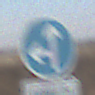
Verkehrszeichen: VorgeschriebeneFahrtrichtungGeradeausOderLinks
Zusatzzeichen unten: SonstigeFahrzeugePersonengruppenFrei3
Umgebung: Outdoor, Suburban
Tageszeit: SunriseSunset
Wetter: PartlyCloudy
Licht: Natural
Jahreszeit: Winter
Kontrast: MediumContrast